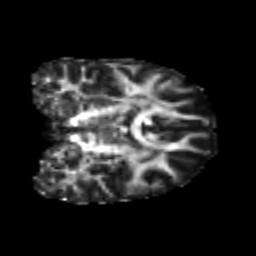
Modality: FA
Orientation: coronal
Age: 21
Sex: female
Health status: healthy
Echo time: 0.074 s